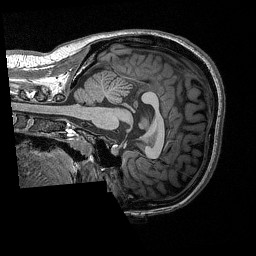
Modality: T1w
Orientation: sagittal
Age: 19
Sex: female
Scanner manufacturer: siemens
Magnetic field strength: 3 T
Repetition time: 2.53 s
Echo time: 0.00309 s